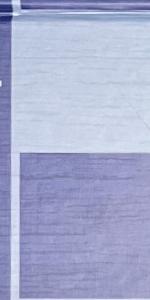
Label: Empty